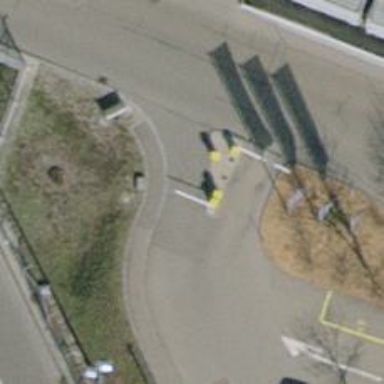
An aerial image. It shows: Lift gate barrier.